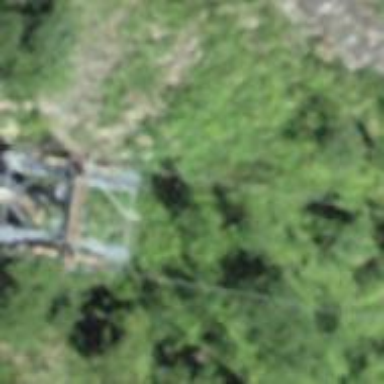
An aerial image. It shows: Pylon for aerialway.